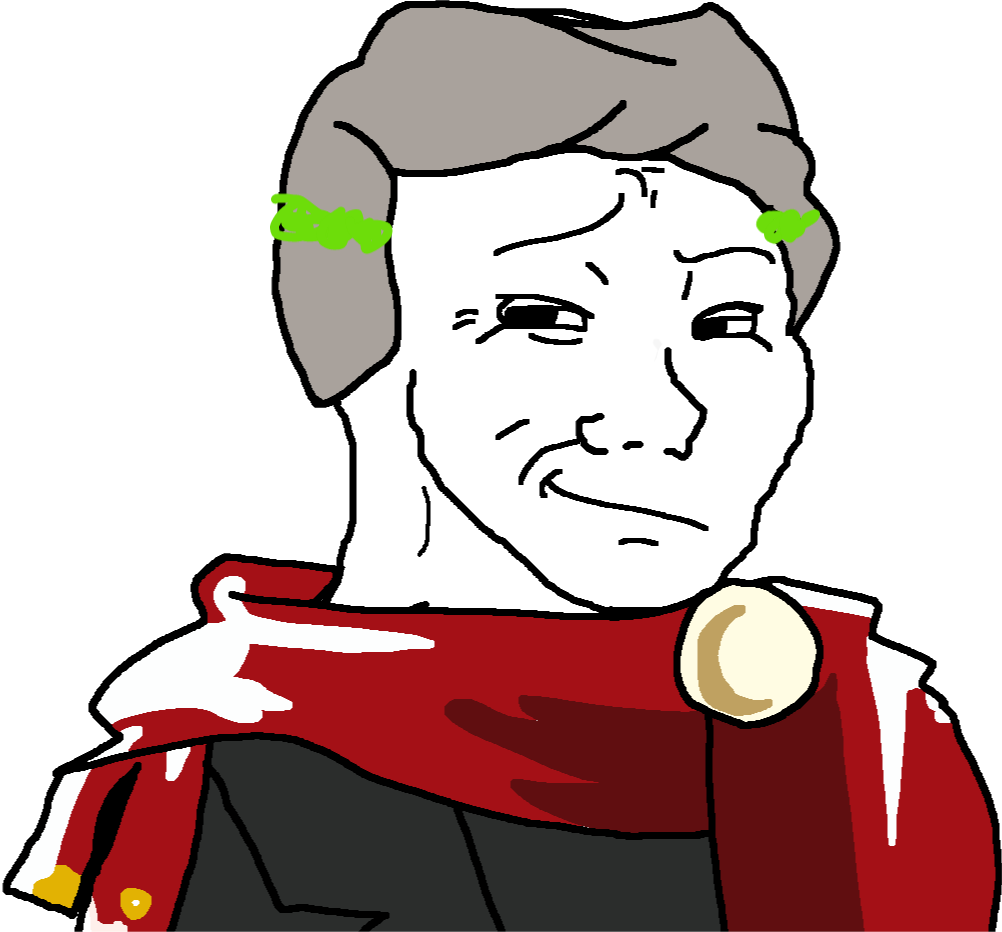
Label: 5_Smugjak